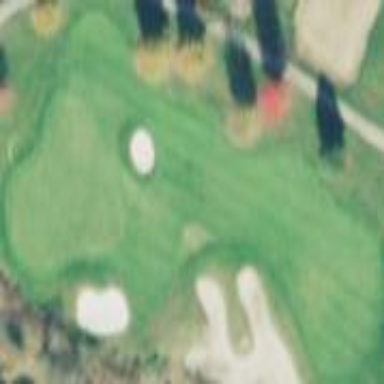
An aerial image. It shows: Golf fairway in the image.